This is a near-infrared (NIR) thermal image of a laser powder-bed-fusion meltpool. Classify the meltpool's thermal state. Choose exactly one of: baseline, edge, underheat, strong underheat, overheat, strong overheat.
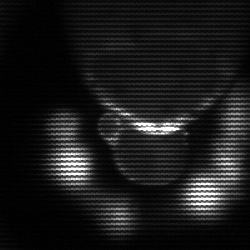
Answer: baseline